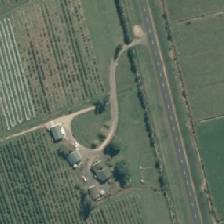
Land cover: urban_build_up